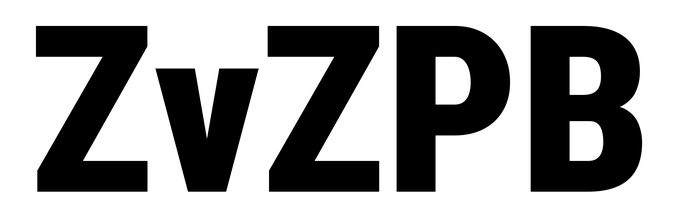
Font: Roboto_Condensed_Black